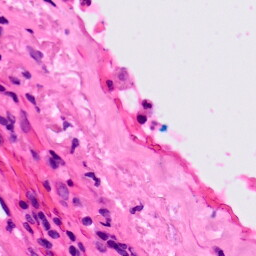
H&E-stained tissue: Lung